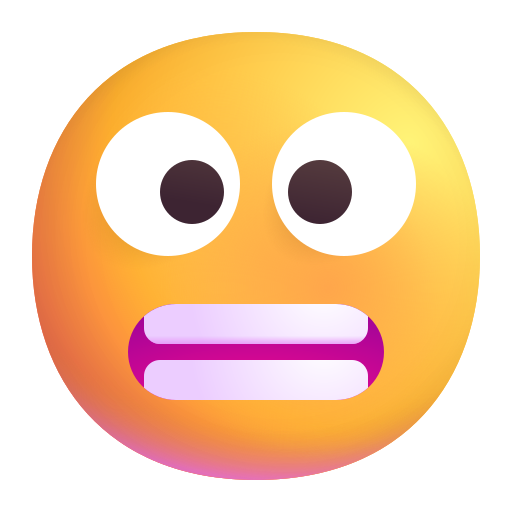
grimacing face color